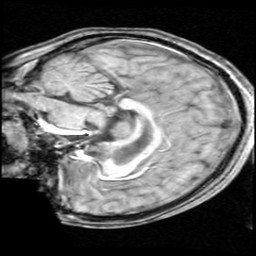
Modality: T1w
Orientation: sagittal
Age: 9
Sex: male
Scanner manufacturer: ge
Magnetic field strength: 1.5 T
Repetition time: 0.03333 s
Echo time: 0.008 s